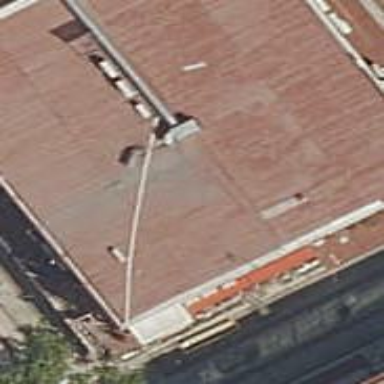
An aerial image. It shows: Commercial building.